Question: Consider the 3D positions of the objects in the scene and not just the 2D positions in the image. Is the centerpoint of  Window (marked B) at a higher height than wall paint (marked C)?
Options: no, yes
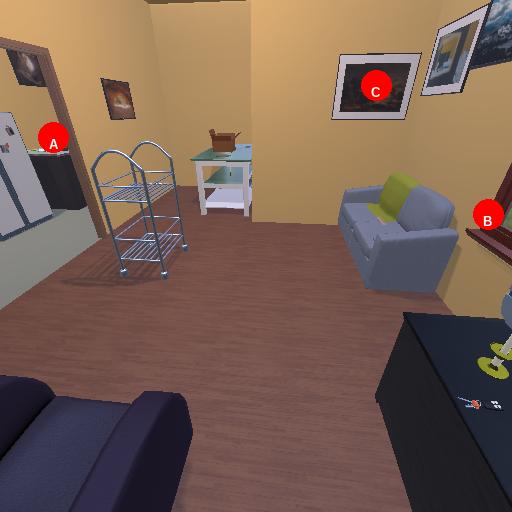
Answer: no